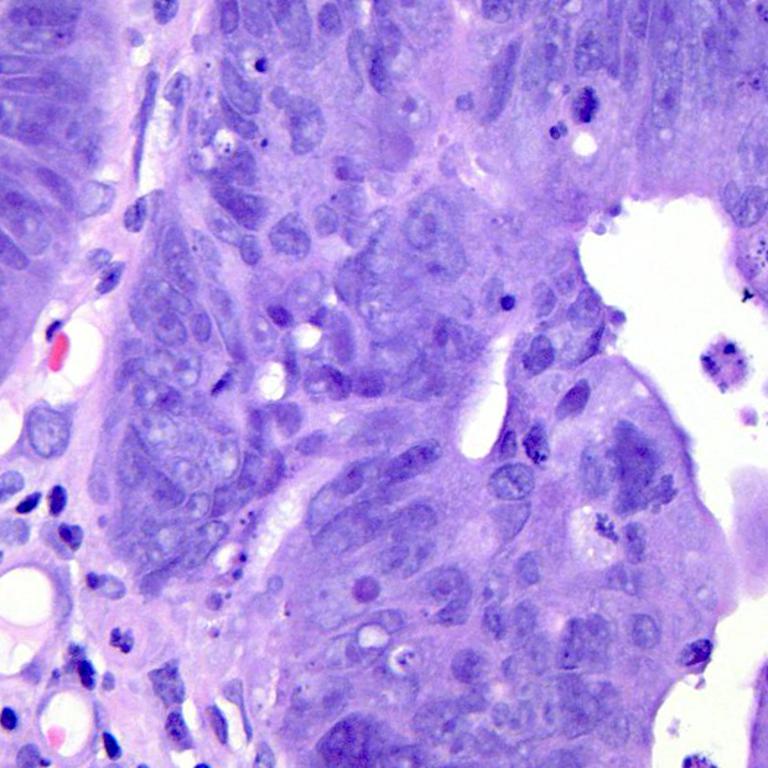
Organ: colon
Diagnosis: adenocarcinomas